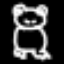
Label: frog